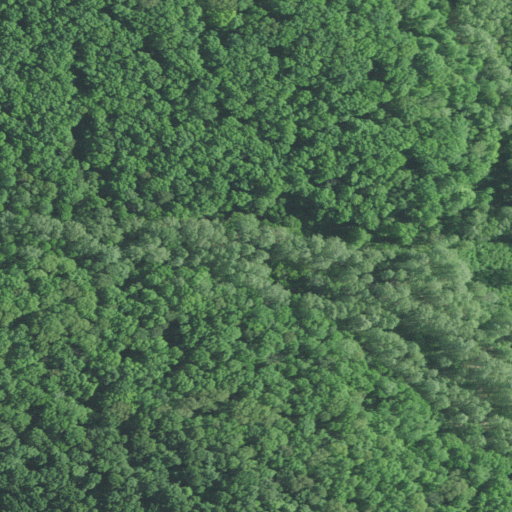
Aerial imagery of valley in Indiana named Moore Hollow containing deciduous forest, woody wetlands, and barren land